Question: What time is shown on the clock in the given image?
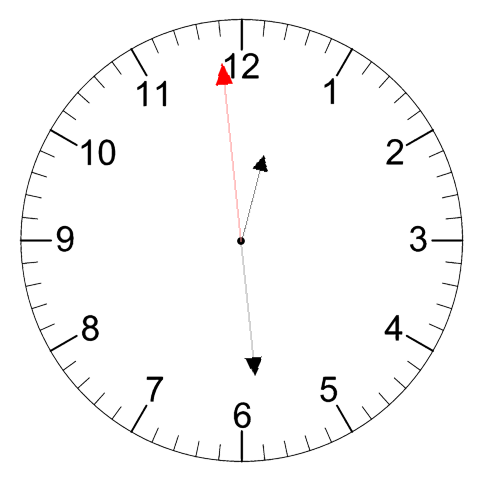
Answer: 12:28:59